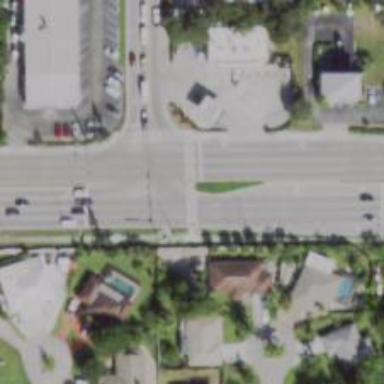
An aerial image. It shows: Footway located on traffic island.